RGB frame:
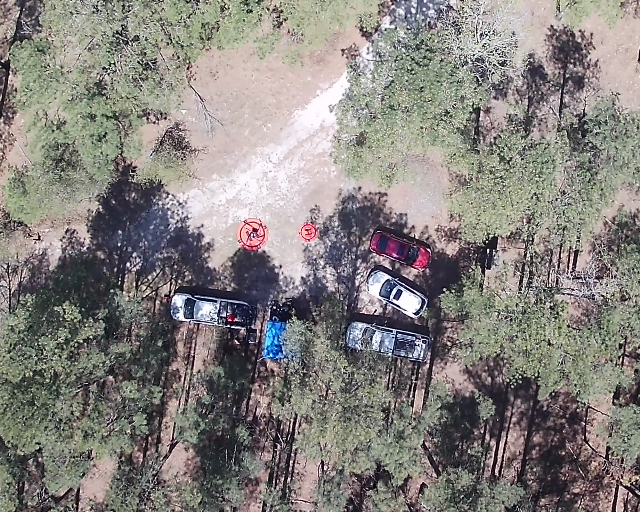
Thermal frame:
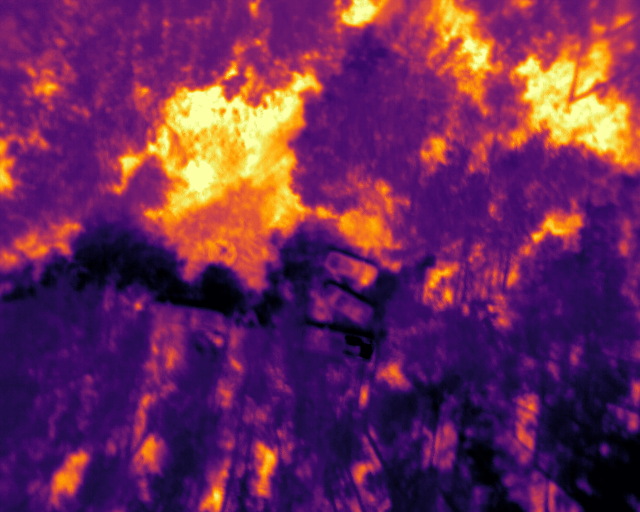
Captured: 2026-02-27 02:42:53
Pixels at or above 80 °C: 0 (fraction of frame: 0)